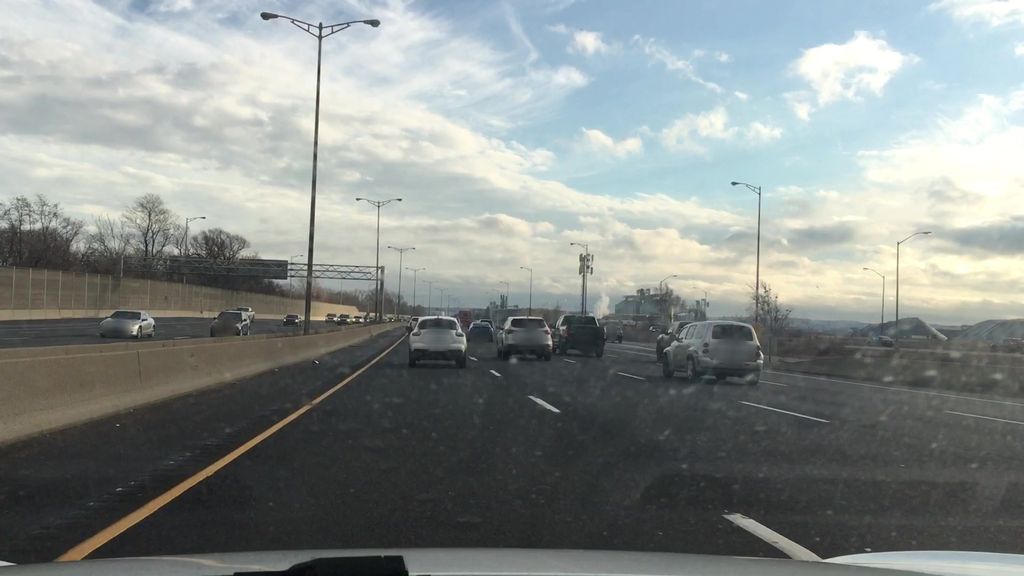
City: hamilton